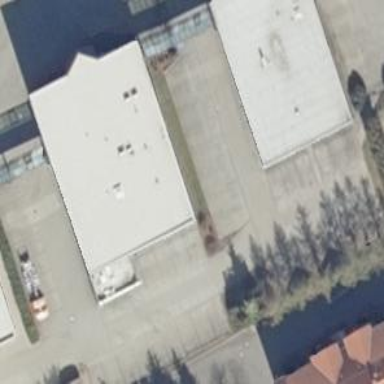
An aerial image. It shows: Commercial building.